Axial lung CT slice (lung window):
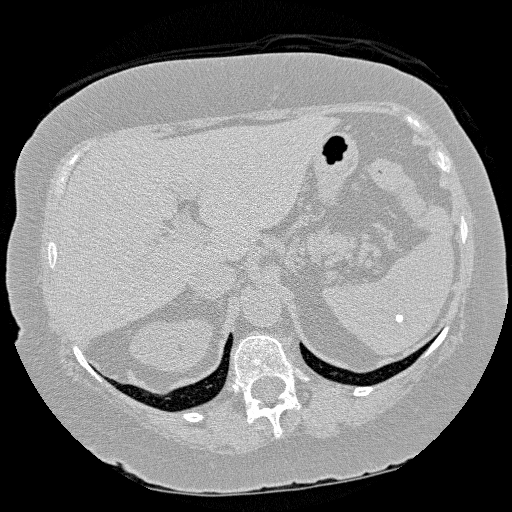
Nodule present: no